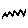
Label: zigzag